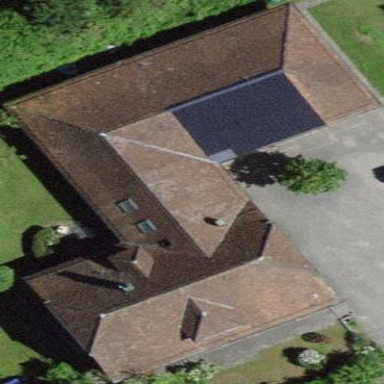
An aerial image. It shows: Building with hipped roof.